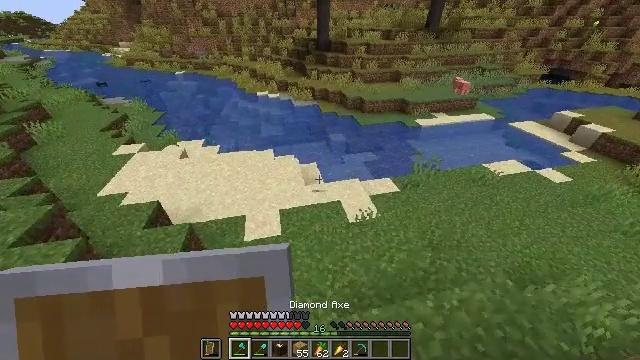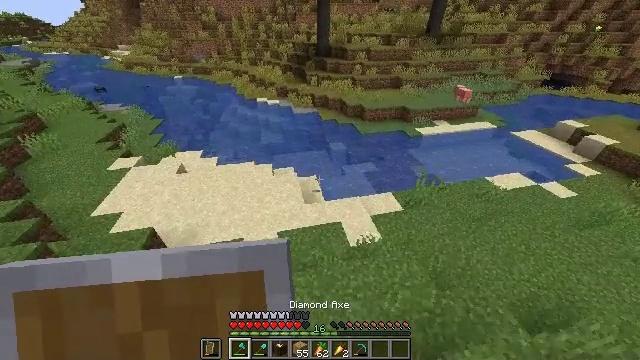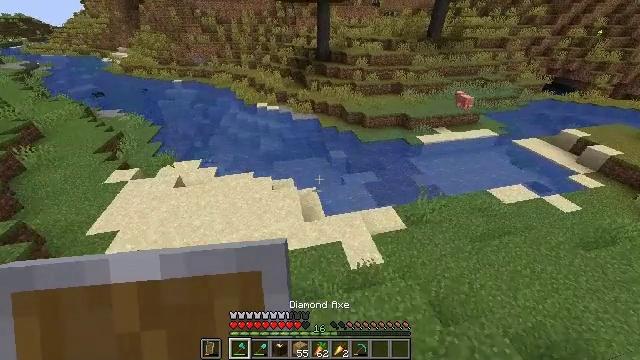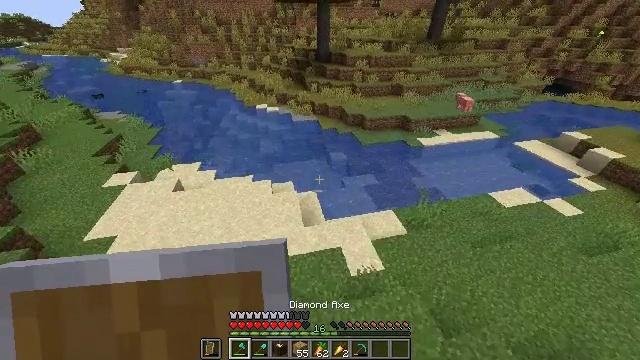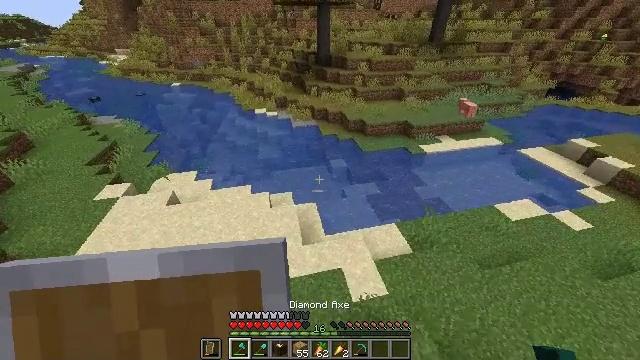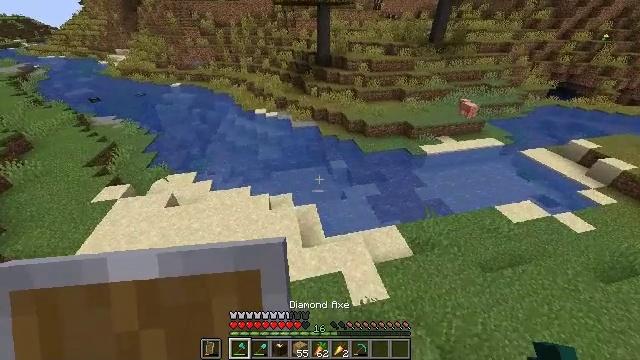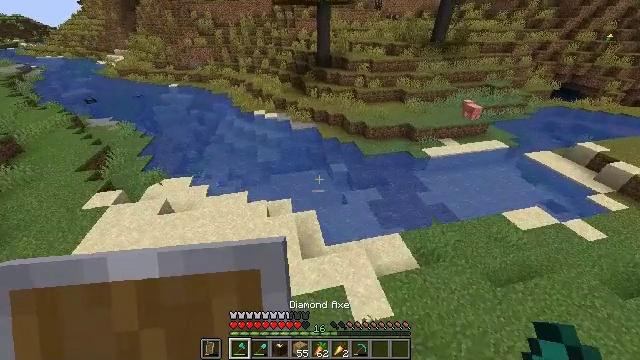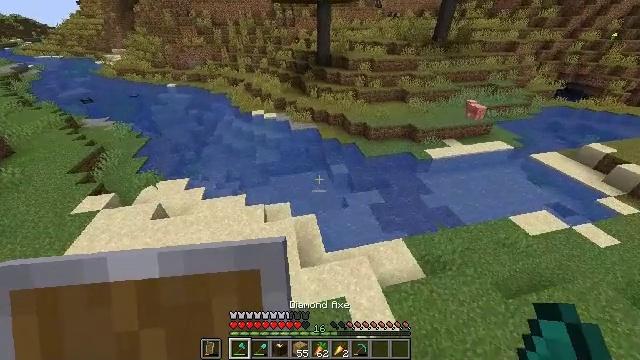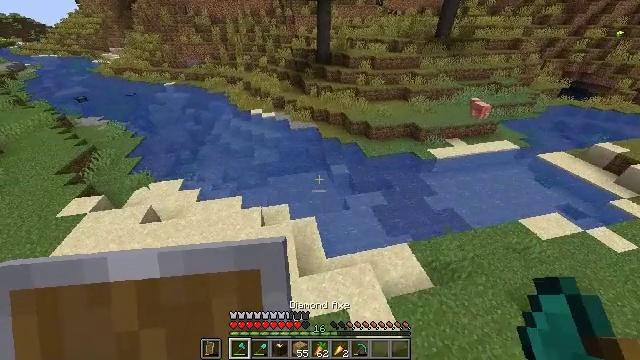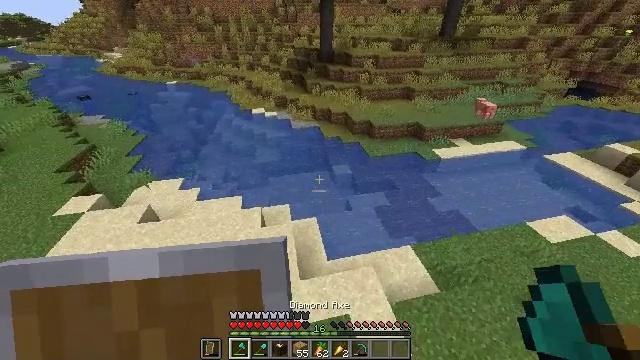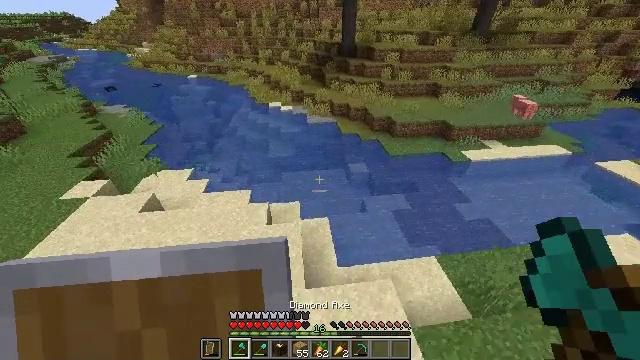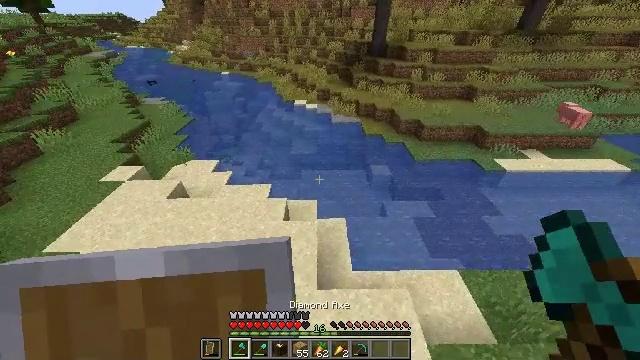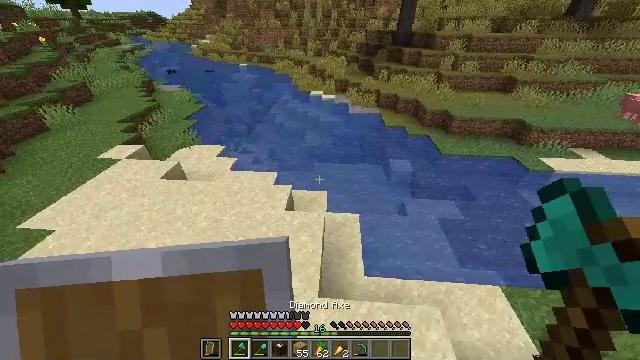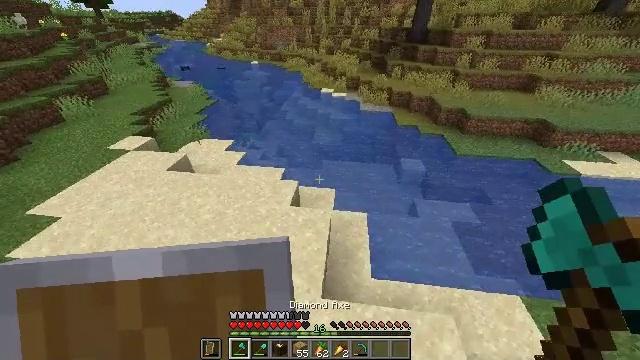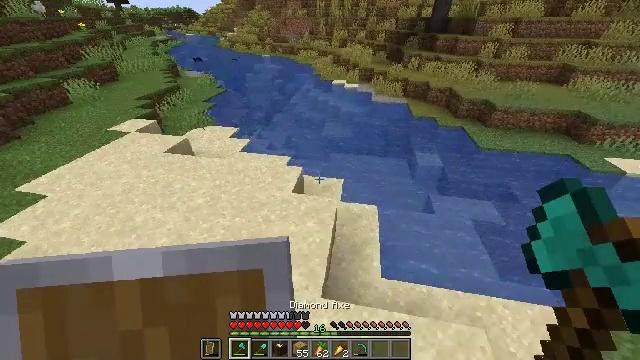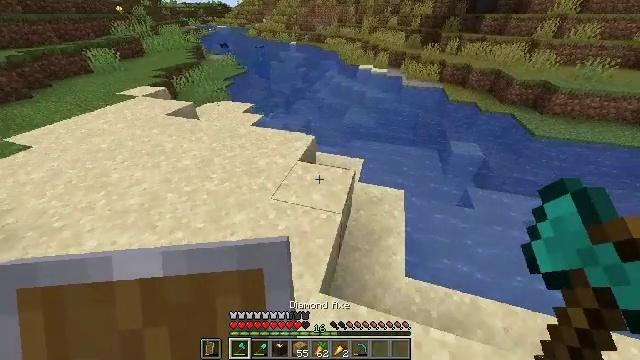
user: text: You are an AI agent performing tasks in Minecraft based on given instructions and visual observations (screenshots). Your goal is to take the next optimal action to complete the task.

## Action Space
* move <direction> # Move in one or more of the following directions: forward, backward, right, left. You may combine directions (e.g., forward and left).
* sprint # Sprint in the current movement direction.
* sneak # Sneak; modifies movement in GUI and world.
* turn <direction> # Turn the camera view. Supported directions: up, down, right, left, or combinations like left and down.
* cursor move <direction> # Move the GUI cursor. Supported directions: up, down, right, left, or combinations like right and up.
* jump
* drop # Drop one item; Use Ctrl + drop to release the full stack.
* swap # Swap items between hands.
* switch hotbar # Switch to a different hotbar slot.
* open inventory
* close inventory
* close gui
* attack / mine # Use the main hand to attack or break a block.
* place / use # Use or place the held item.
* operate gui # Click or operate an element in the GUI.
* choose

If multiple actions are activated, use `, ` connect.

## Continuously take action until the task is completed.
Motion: motion action
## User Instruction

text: Mine the grass in the plains.
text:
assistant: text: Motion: move forward, jump
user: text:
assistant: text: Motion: move forward, jump
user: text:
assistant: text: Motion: move forward, jump
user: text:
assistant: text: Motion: move forward, jump
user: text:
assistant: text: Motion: move forward, jump
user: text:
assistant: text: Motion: move forward, jump
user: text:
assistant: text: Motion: move forward, jump
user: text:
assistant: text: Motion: move forward, jump
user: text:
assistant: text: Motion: move forward, jump
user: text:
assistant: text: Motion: move forward, turn left, jump
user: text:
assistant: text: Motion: move forward, turn left, jump
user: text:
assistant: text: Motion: move forward, turn left, jump
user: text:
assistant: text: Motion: move forward, turn left, jump
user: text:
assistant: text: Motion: move forward, turn left, jump
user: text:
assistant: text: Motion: move forward, turn left, jump
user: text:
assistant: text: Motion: move forward, jump
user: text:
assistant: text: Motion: move forward, jump
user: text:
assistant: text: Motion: move forward, jump
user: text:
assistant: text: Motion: move forward, jump
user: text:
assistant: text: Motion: move forward, jump
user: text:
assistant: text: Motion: move forward, jump, switch to hotbar 2
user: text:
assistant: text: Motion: move forward, jump, switch to hotbar 2
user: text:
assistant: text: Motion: move forward, jump, switch to hotbar 2
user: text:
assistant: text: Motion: move forward, jump
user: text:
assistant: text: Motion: move forward, jump
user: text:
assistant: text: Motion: move forward, jump
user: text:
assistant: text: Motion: move forward, turn right, jump
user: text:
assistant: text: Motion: move forward, turn right and up, jump
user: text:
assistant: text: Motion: move forward, turn right and up, jump
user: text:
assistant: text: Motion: move forward, turn right, jump